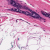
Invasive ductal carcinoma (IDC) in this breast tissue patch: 0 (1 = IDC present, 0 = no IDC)